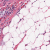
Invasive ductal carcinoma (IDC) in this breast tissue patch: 0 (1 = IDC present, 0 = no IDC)